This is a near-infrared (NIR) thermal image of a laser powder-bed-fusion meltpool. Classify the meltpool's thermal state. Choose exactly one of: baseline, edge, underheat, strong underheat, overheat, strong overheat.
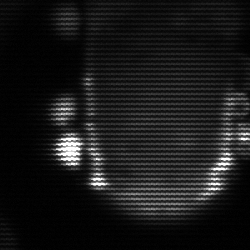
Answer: baseline